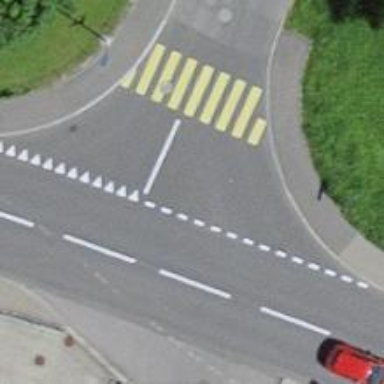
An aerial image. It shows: Road with "give way" sign.